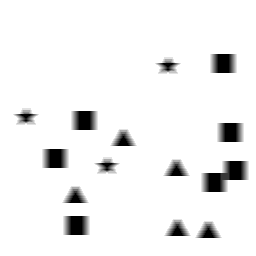
Squares: 7
Triangles: 5
Stars: 3
Total shapes: 15